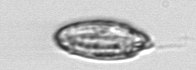
Label: Katodinium_or_Torodinium